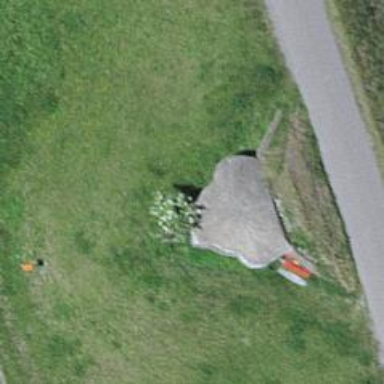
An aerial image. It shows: Military bunker.